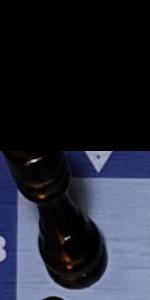
Label: Rook_Black